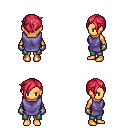
a pixel art fantasy rpg character, female body template, human, tanned skin, chain tabard jacket, teal pants, ruby red pixie cut hairstyle, metal gloves, four views (front, back, left, right), 2x2 character sprite sheet, small pixel art, hard edges, no anti-aliasing